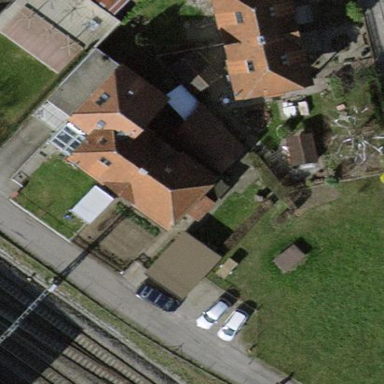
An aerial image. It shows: Terrace building.